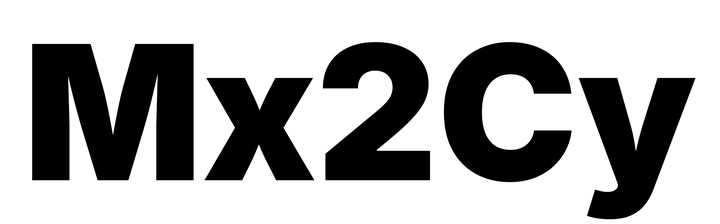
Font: Inter_Black